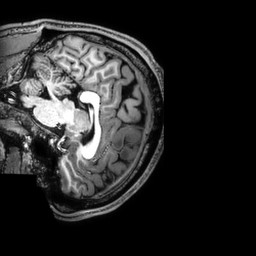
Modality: T1w
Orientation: sagittal
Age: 28
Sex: male
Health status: ill
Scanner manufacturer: philips
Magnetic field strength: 3 T
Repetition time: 0.008434 s
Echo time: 0.003882 s